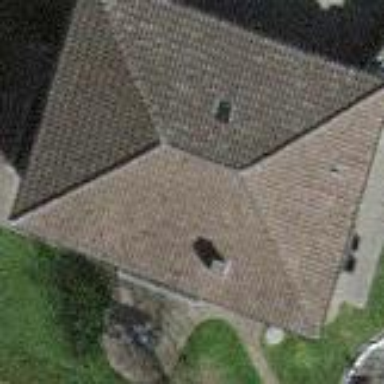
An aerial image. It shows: Building with hipped roof shape.